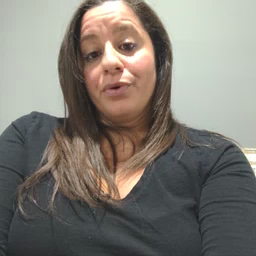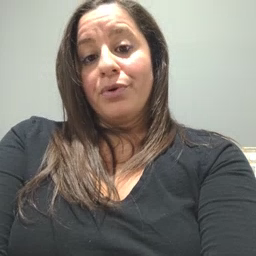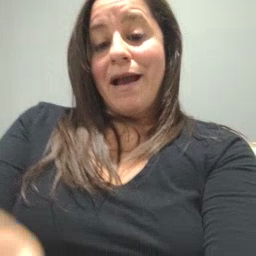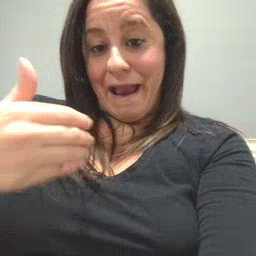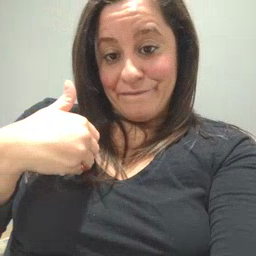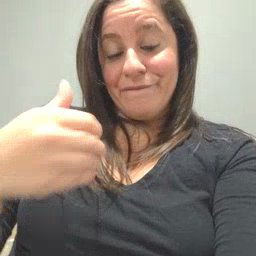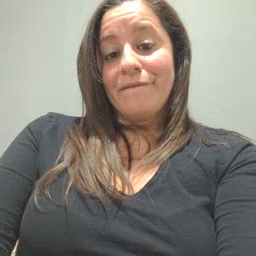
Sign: have